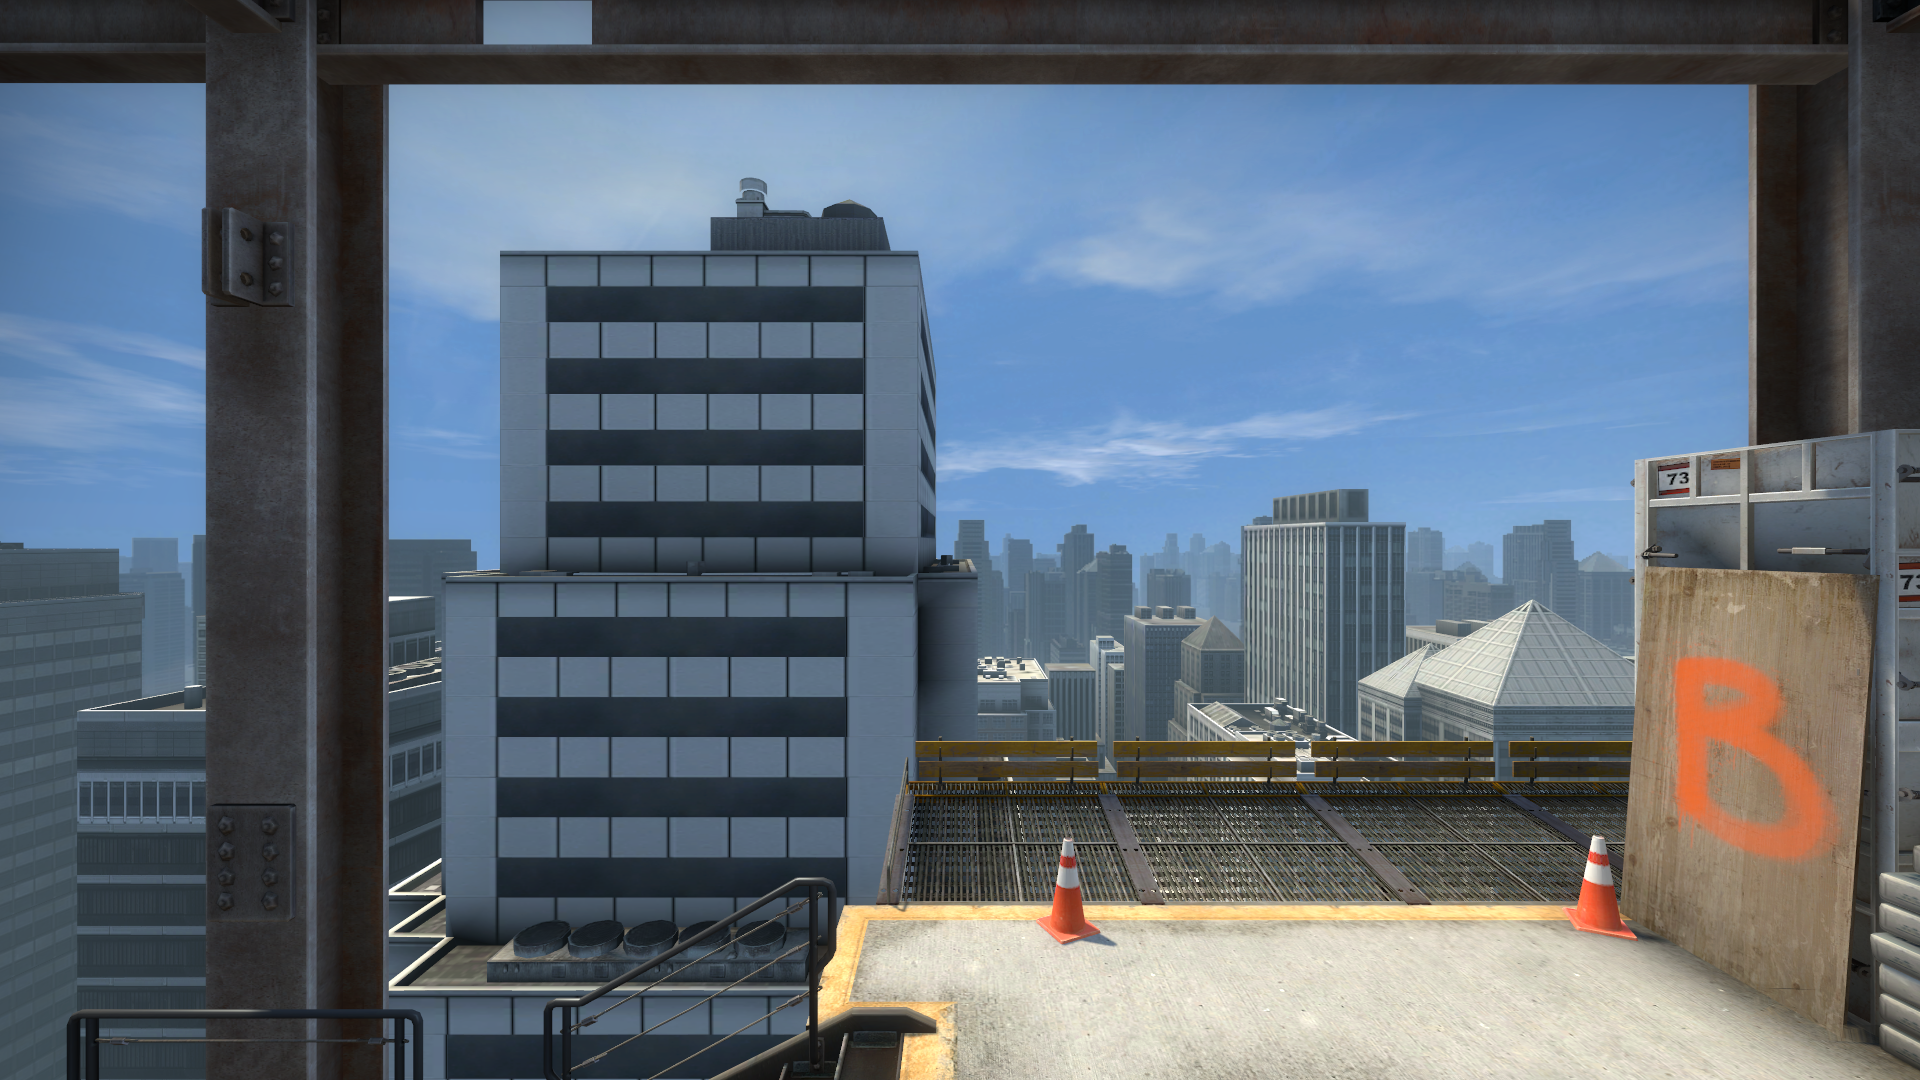
Map: de_vertigo